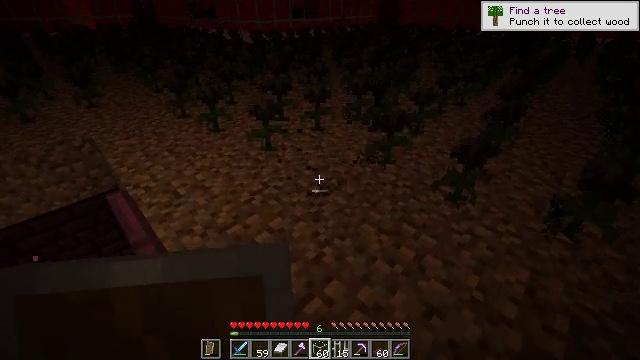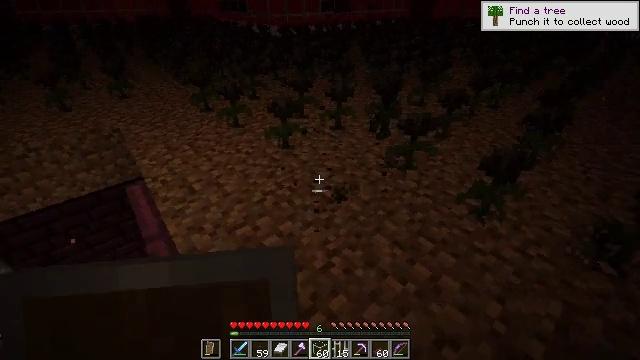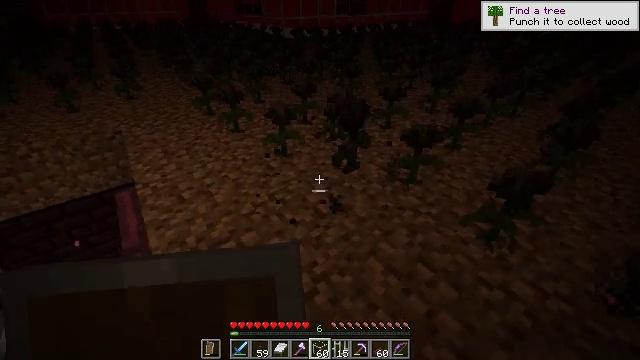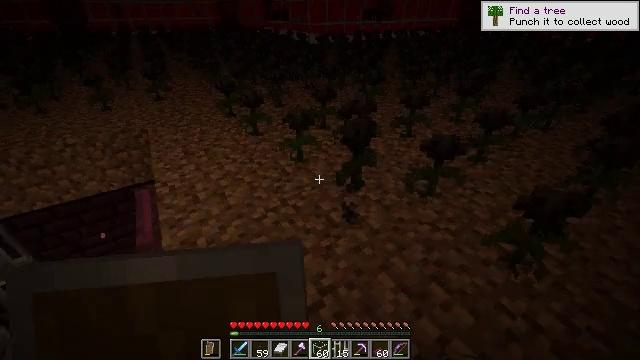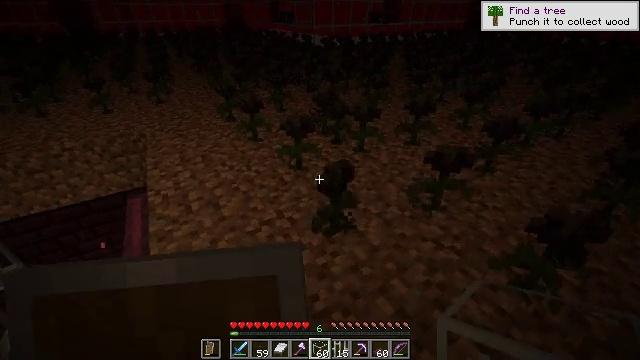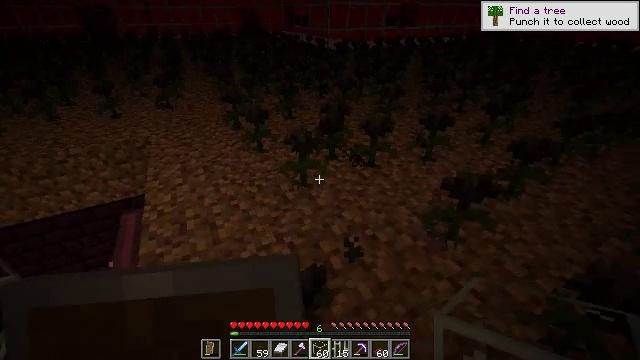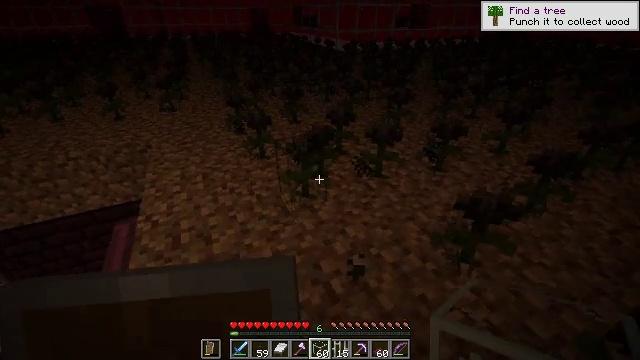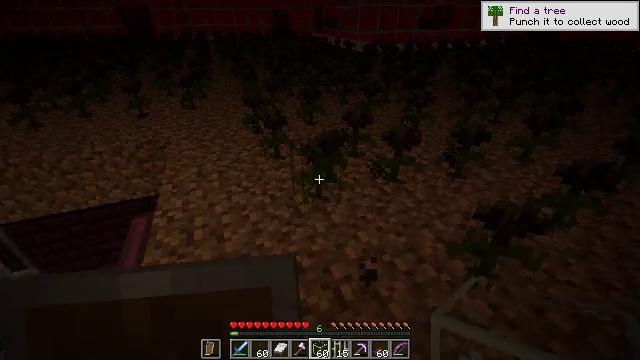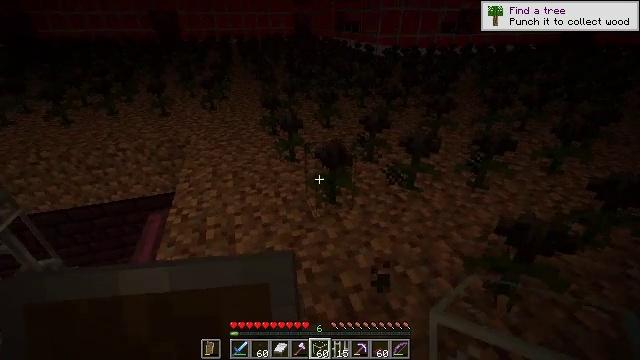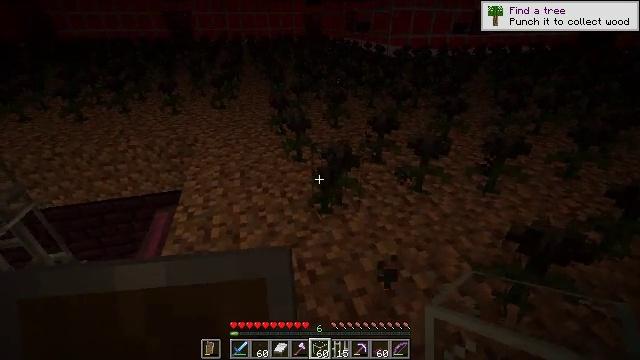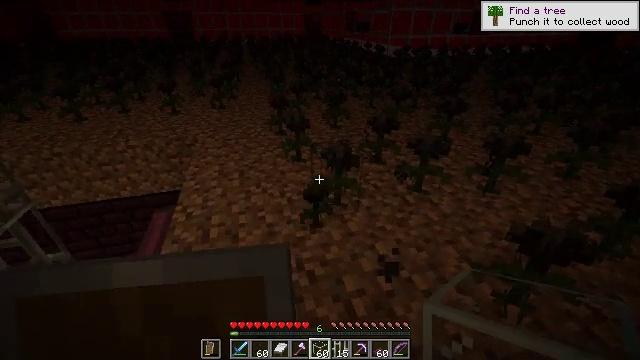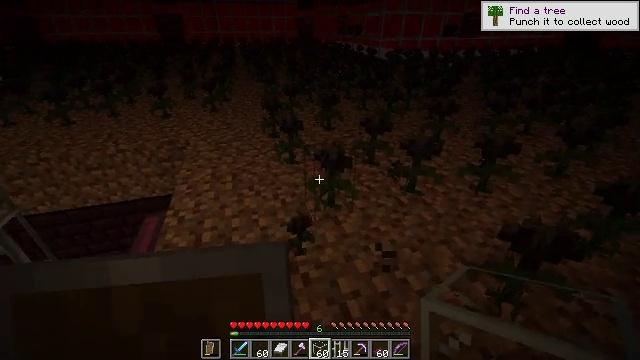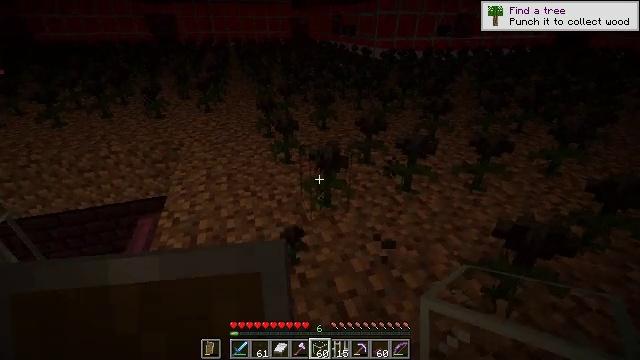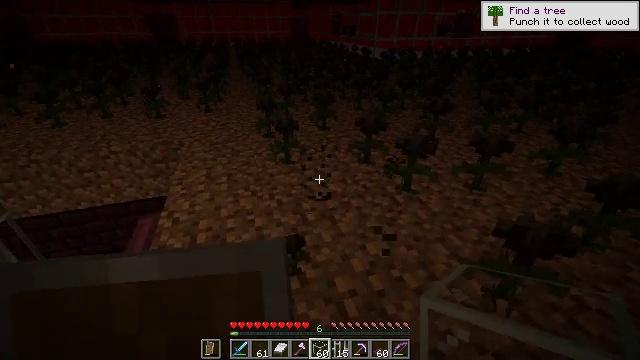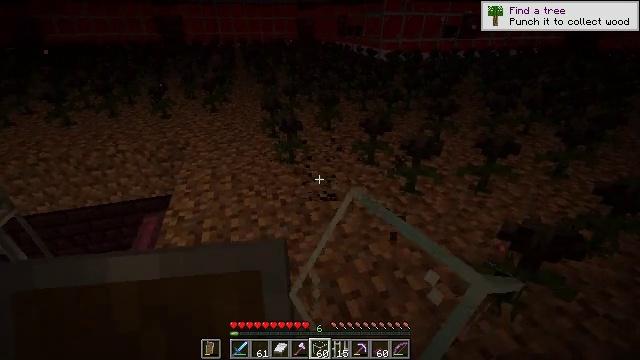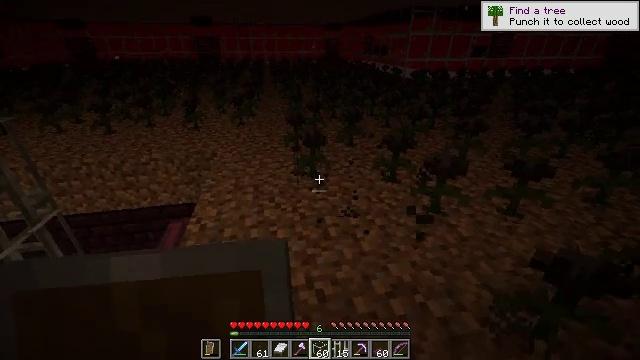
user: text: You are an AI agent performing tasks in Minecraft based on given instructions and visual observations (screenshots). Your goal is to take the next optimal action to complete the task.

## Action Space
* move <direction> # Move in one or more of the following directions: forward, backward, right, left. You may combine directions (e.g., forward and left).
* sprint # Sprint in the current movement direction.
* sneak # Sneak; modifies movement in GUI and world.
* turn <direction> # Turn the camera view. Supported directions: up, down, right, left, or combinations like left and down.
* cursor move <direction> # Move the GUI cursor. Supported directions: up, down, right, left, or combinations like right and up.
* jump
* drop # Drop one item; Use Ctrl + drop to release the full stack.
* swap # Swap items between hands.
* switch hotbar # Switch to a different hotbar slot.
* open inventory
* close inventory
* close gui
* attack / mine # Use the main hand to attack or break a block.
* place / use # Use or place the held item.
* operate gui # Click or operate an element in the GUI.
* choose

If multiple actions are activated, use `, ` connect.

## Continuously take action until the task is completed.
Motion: motion action
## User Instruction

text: Carefully break the wither rose.
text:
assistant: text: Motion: move forward and move right, turn left and down
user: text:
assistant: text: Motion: move forward and move right, turn left
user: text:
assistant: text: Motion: move forward, turn left and up
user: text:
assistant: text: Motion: move forward, turn left
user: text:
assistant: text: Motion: move forward, turn left
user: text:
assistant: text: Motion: turn left
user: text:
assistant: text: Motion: turn left
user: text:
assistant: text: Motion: turn left
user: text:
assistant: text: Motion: turn left
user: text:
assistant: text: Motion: no_op
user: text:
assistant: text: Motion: turn right
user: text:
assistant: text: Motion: turn right
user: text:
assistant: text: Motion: attack / mine
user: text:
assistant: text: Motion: turn left, attack / mine
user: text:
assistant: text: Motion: turn left and up
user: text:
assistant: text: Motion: turn left and up
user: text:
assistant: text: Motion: no_op
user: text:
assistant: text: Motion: attack / mine
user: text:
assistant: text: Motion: attack / mine
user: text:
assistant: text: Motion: move forward
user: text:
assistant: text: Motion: move forward
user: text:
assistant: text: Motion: move forward, turn left
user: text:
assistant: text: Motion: move forward
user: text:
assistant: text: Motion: move forward, attack / mine
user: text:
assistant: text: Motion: move forward, attack / mine
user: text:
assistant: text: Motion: move forward, turn left
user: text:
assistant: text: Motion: move forward
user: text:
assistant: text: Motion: move forward, turn right and down
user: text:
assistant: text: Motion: move forward
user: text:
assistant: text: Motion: move forward